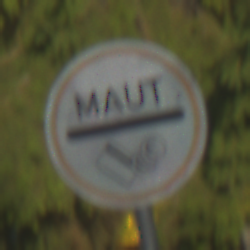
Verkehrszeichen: MautflichtigeStrecke
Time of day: SunriseSunset
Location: Outdoor (Suburban)
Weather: PartlyCloudy
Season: NotSpecified
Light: Natural